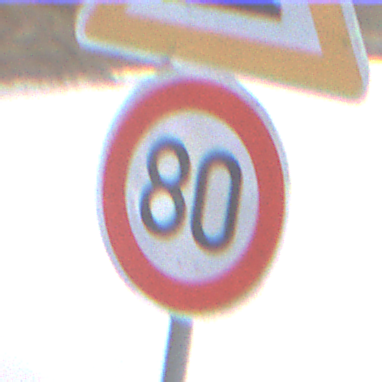
Verkehrszeichen: Geschwindigkeit80
Zusatzzeichen oben: UnebeneFahrbahn
Umgebung: Outdoor, RoadRail
Tageszeit: SunriseSunset
Wetter: PartlyCloudy
Licht: Natural
Jahreszeit: NotSpecified
Kontrast: LowContrast